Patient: sex F, age 61
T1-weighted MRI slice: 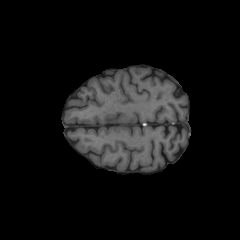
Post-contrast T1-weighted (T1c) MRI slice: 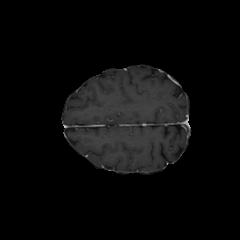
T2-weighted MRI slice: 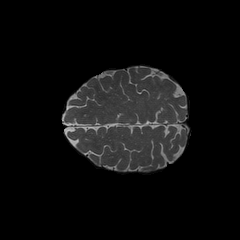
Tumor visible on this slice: no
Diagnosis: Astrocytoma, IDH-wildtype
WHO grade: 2